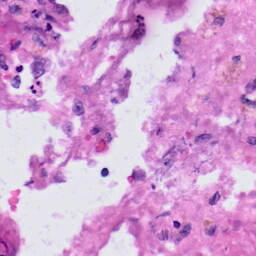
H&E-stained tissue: Skin